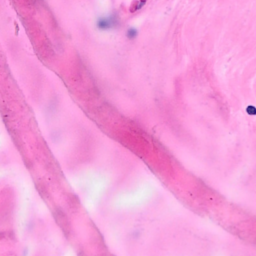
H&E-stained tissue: Breast